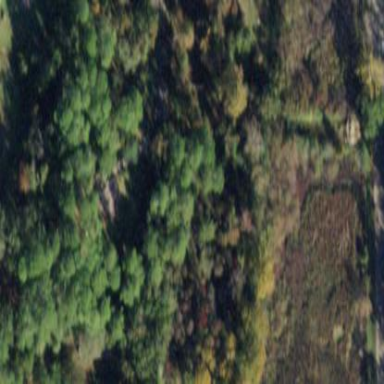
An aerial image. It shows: Mixed leaf woodland.